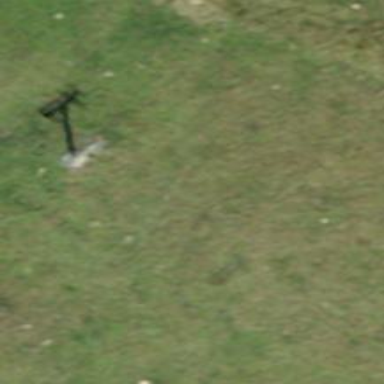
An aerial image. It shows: Pylon for aerialway.